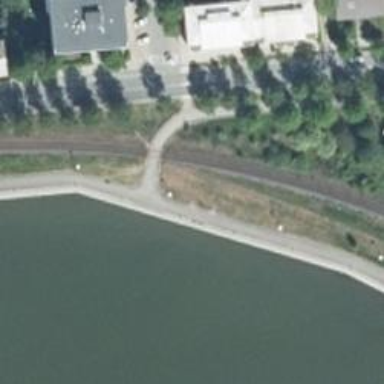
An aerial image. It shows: Railway crossing with saltire marking.